Question: I would like to find out more about that feature to implement it in a listview for each item.
so, how is called the event responsible to show the popups in the soft-keyboard when the finder is moved over the keys without untouching it like the GIF below?

Assuming the keys A, S, and D are items of listview oriented vertically, what could I use to implement that effect on that?
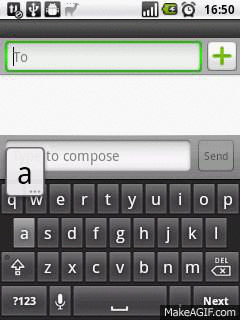
Answer: you can you QuickAction for that or the QuickAction 3D. search google "QuickAction Android"